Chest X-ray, AP view. Patient: 49 years old, sex F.
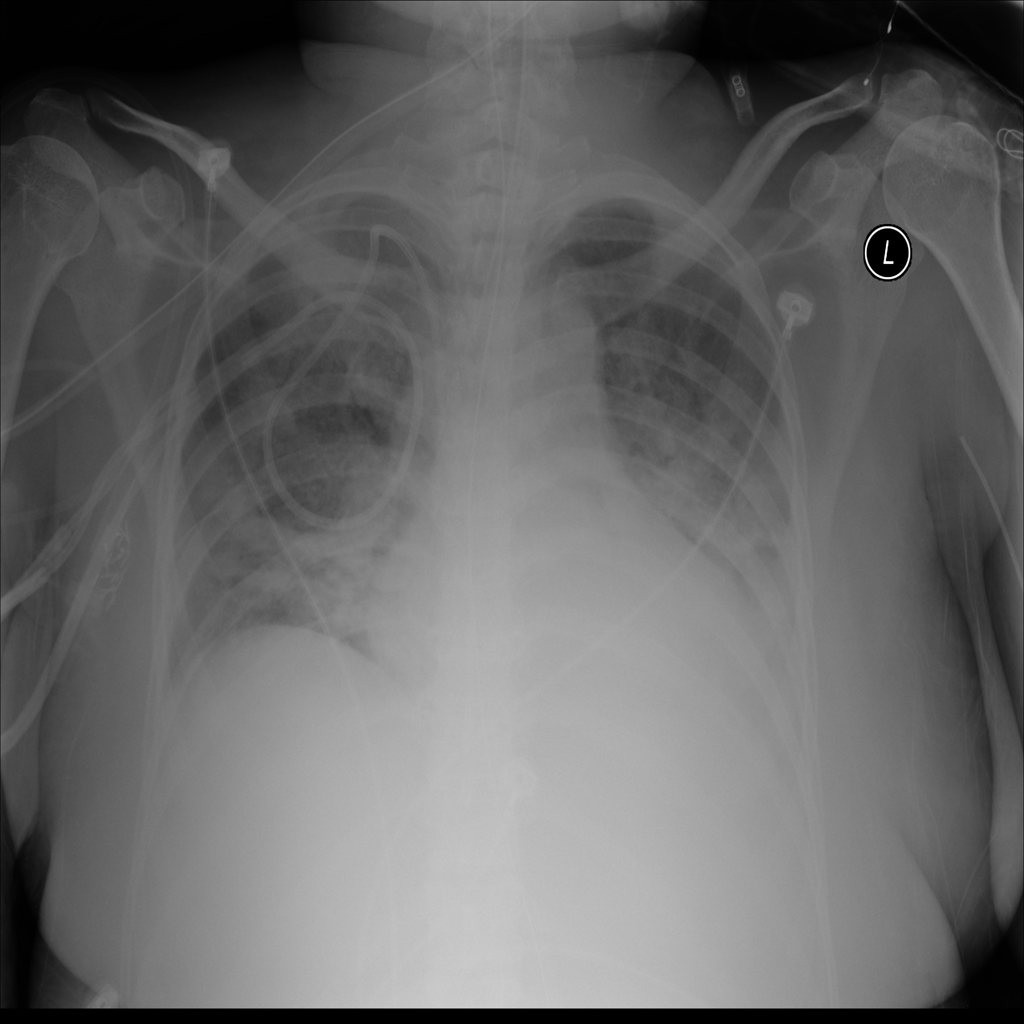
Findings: Infiltration